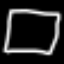
Label: square